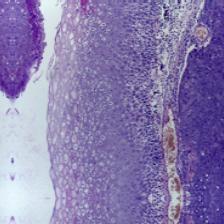
Diagnosis: OSCC